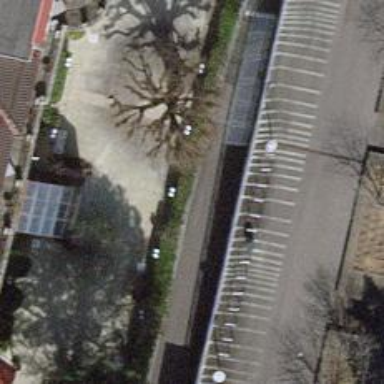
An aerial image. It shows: Subway entrance.